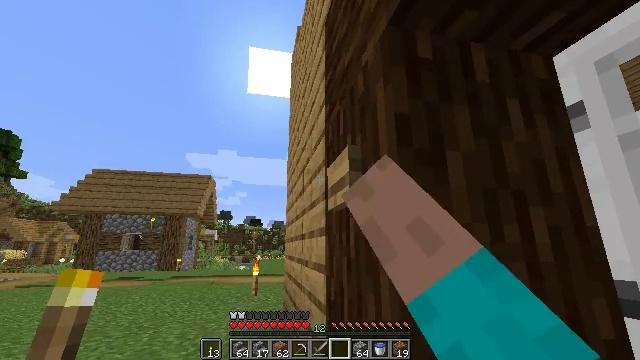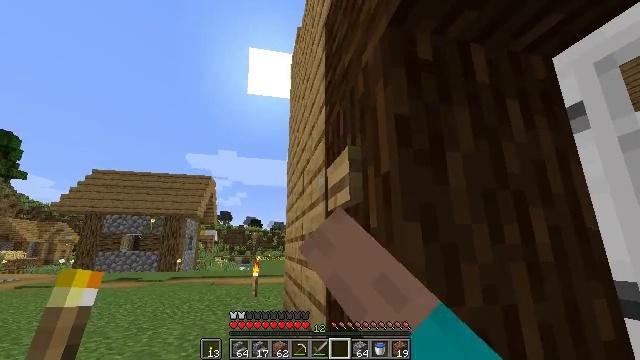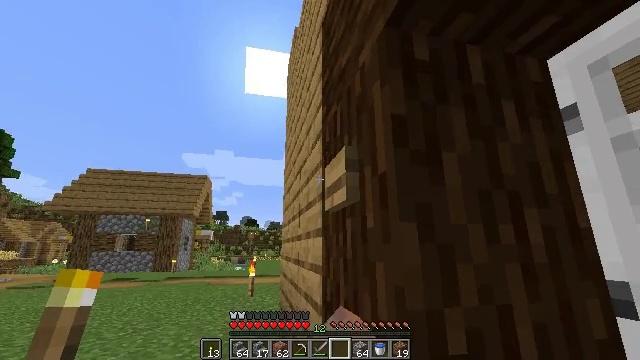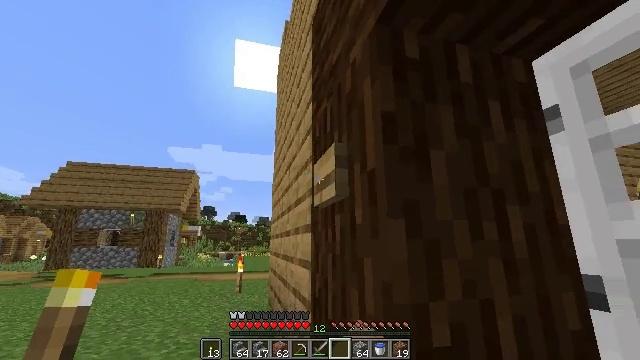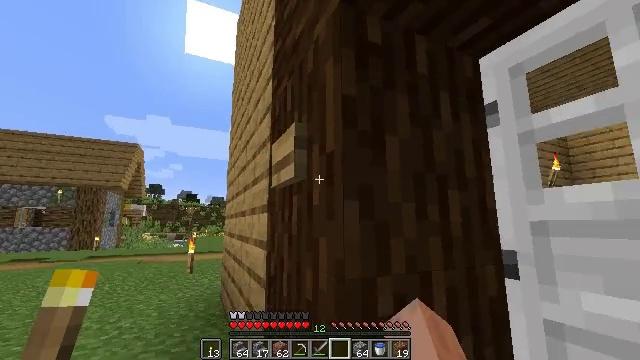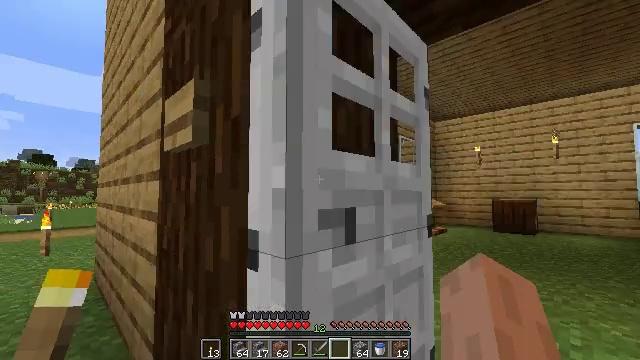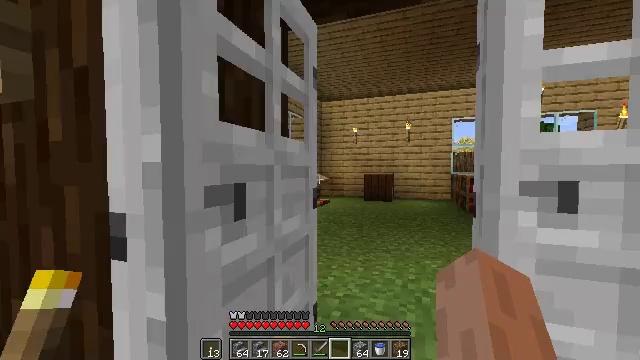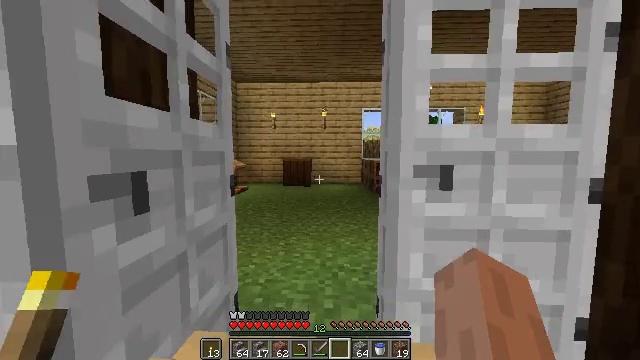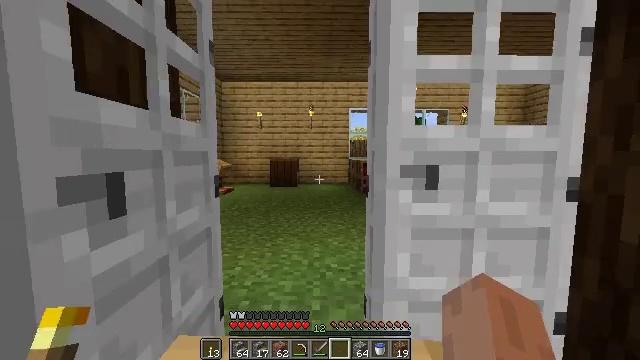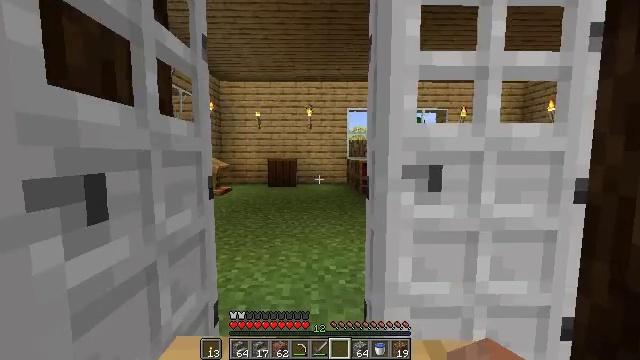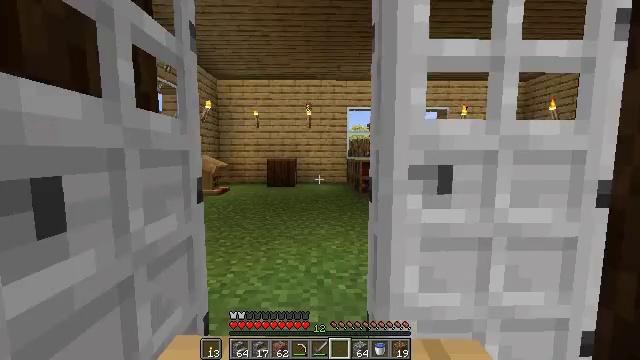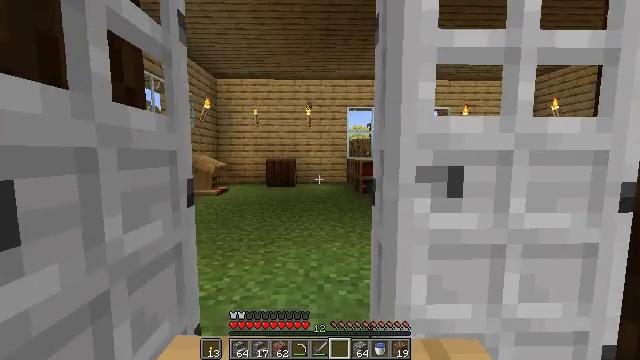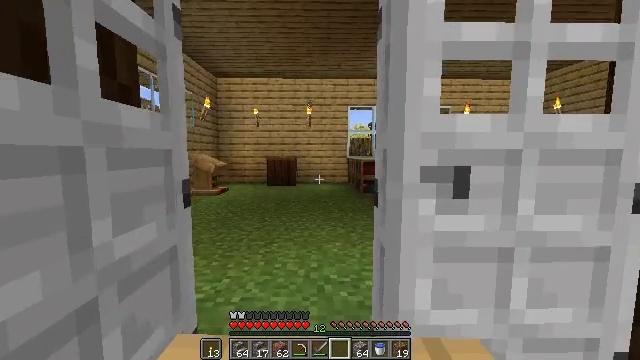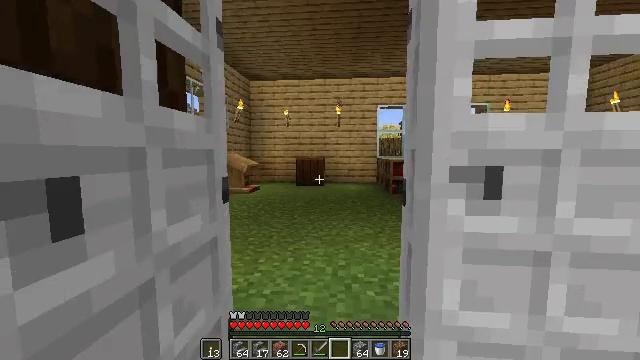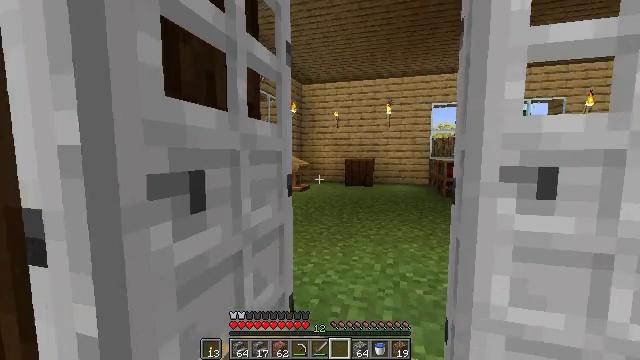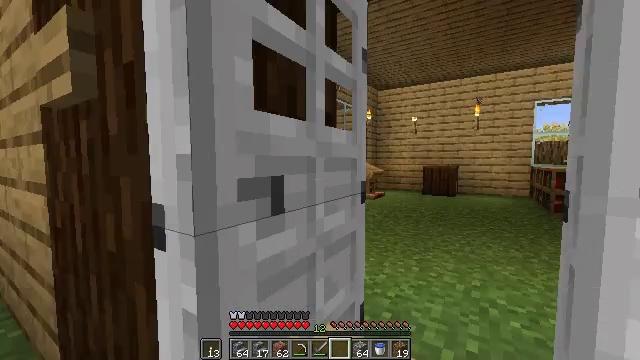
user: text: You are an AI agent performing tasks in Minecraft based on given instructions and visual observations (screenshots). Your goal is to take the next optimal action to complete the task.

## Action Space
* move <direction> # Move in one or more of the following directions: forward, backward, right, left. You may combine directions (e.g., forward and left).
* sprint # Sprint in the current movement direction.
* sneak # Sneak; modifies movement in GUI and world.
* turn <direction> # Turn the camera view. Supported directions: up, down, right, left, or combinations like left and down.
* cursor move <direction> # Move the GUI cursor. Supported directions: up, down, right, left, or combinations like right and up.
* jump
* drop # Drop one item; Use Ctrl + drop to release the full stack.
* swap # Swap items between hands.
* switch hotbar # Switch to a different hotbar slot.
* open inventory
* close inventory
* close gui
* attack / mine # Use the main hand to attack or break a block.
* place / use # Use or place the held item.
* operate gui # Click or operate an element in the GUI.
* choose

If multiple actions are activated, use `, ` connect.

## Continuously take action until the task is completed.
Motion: motion action
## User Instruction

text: Left click on the iron door to break it.
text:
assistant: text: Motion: use / place
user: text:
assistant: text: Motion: no_op
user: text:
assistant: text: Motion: turn right
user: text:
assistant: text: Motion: turn right and down
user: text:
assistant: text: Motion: turn right and down
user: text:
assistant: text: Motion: turn right and down
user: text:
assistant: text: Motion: move forward, turn right and down
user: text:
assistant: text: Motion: move forward, turn right
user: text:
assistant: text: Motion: move forward
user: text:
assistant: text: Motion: move forward
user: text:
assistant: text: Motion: move forward
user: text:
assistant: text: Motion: move forward
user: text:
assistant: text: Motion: move forward, turn left
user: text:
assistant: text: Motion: move forward, turn left
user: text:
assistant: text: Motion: move forward, turn left and up
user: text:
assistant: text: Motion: move forward, turn left
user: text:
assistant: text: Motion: move forward, turn left
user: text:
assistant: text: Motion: move forward
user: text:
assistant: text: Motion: move forward
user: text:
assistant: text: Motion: move forward, turn right
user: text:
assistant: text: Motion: move forward, turn right
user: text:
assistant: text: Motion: move forward, turn right
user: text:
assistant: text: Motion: move forward, turn right
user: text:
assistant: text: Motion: move forward, turn right
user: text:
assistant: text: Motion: move forward, turn right and up
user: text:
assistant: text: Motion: move forward
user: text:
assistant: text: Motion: move forward
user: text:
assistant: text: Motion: move forward
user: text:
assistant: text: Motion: move forward
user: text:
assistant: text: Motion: move forward